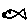
Label: fish